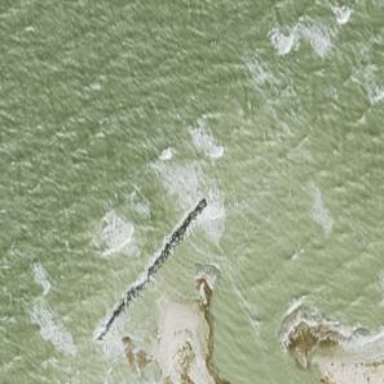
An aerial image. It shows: Breakwater structure.